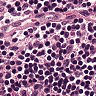
Metastatic tissue present: no